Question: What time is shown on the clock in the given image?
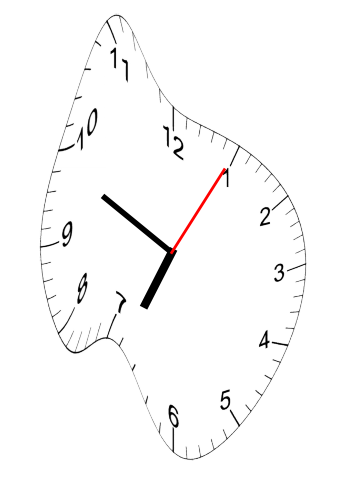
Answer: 06:49:05